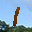
Label: 1